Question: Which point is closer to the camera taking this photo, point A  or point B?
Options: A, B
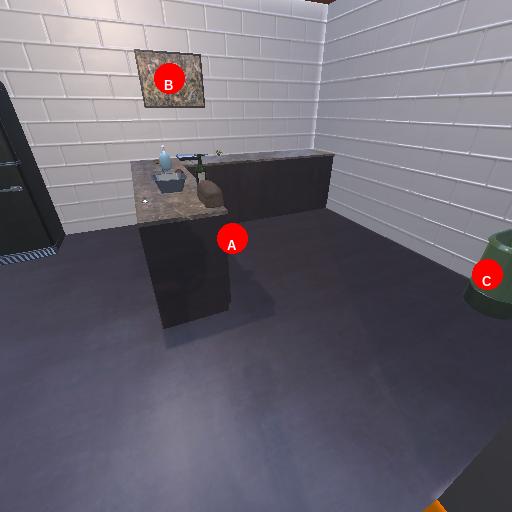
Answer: A